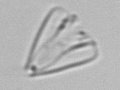
Label: Licmophora